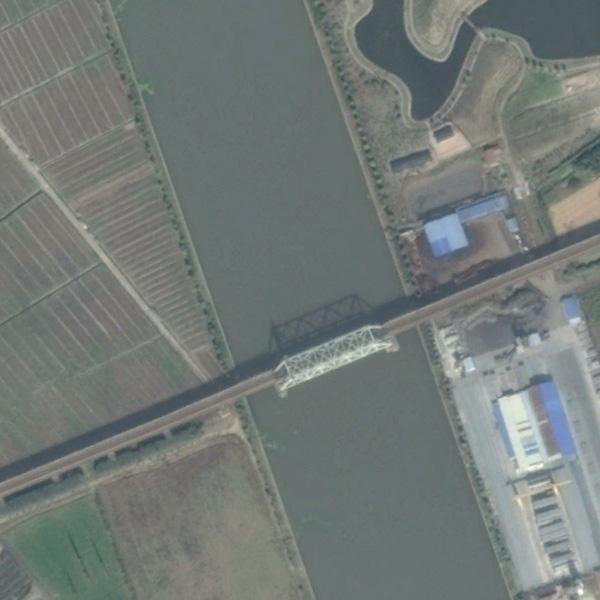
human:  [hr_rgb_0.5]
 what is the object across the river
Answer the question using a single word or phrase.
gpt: bridge